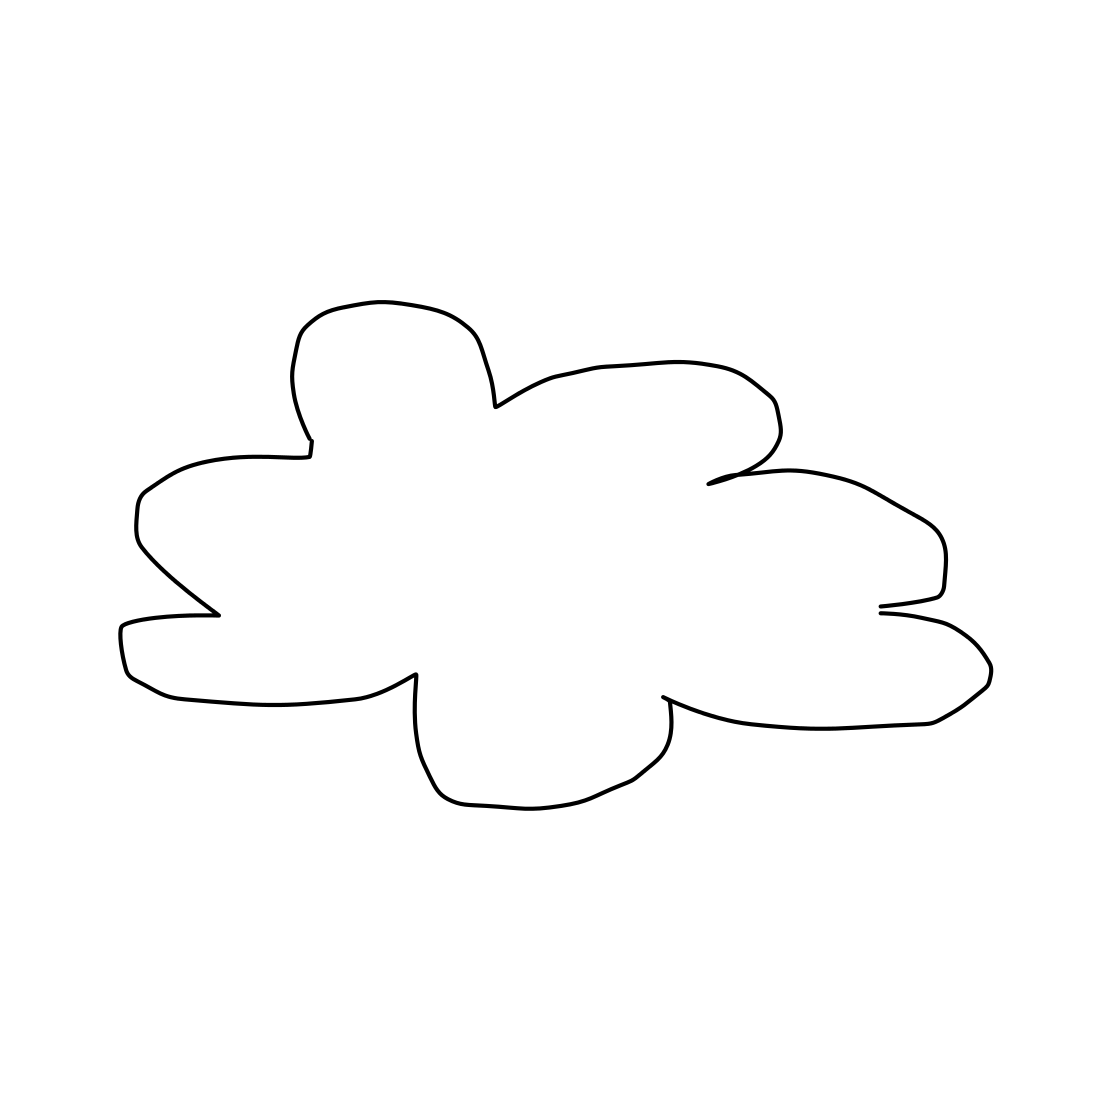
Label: cloud